Question: I'm creating bar chart with extreme variance in the quantities, and I have a button to switch from linear to a logarithmic scale.
What base/domain/range should be used so that each tick doesn't clump into specific orders of magnitude. I'd like a nice one smooth gradation as it compresses the upper values.
Right now my data is 'domain([1, 39000000])' and the range is the height of the graph. I could fake it and use '[1,10]' for the domain with 'base(10)', but then the ticks don't match up with the quantities.
'''
var log = d3.scale.log()
.domain([1, 39000000])
.range([500, 0])
.base(10);
'''

Using a higher '.base(10)' value really slows the graph down. How do other people handle these types of charts? I'm thinking similar to how Yahoo has <URL> with one nice smooth order of magnitude.
I made a <URL> as an example.
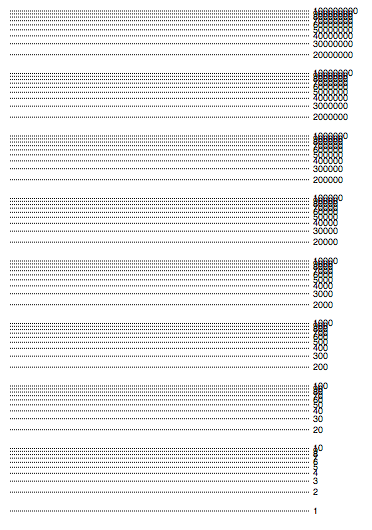
Answer: Turns out, I just needed to use a <URL>, which is what they are designed for.
'''
var log = d3.scale.pow()
.domain([1, 39000000])
.range([500, 0])
.exponent(.2);
'''
And if it's helpful, here is a really nice site for calculating the exponent. <URL>